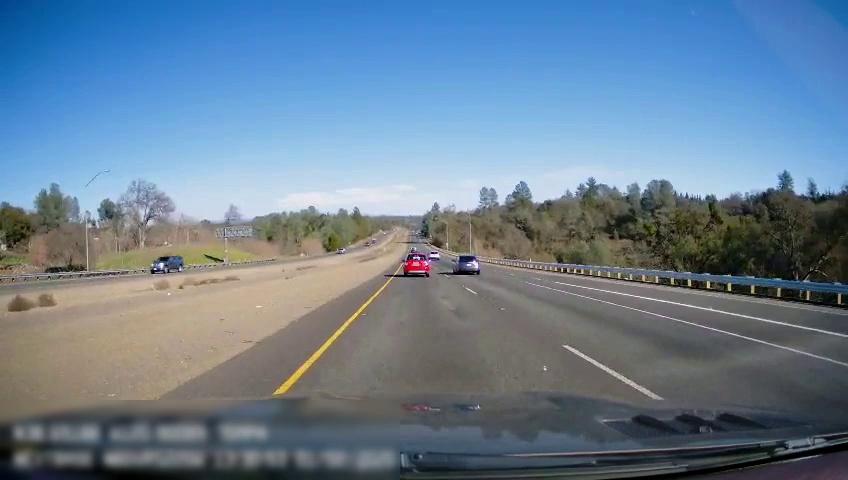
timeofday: Day
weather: Sunny
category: Drivable Space
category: Drivable Space
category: Vehicles | SUV
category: Vehicles | Car
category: Vehicles | Car
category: Vehicles | SUV
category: Lanes | Current Lane
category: Lanes | Current Lane
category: Lanes | Alternate Lane
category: Lanes | Alternate Lane
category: Lanes | Alternate Lane